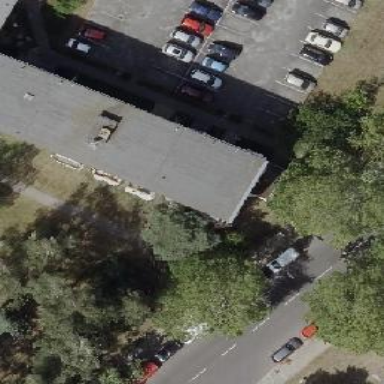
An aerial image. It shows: View of apartment building.